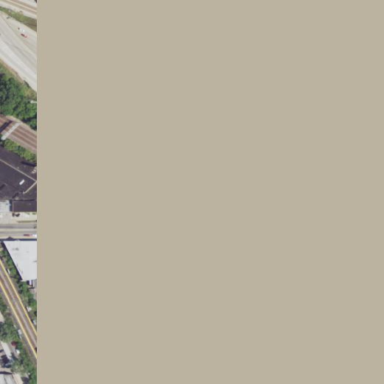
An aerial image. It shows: Train station building.